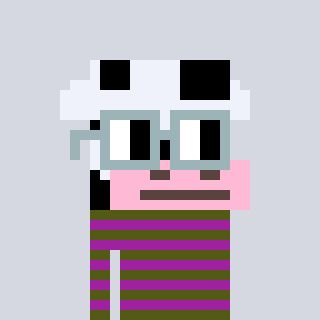
a pixel art character with square dark gray glasses, a cow-shaped head and a magenta-colored body on a cool background